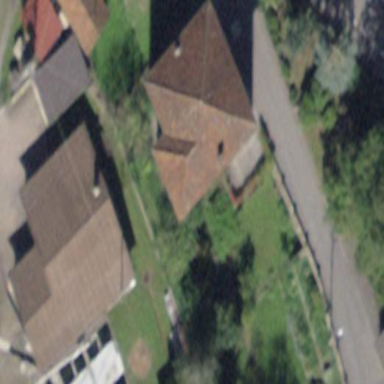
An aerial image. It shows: Detached building.